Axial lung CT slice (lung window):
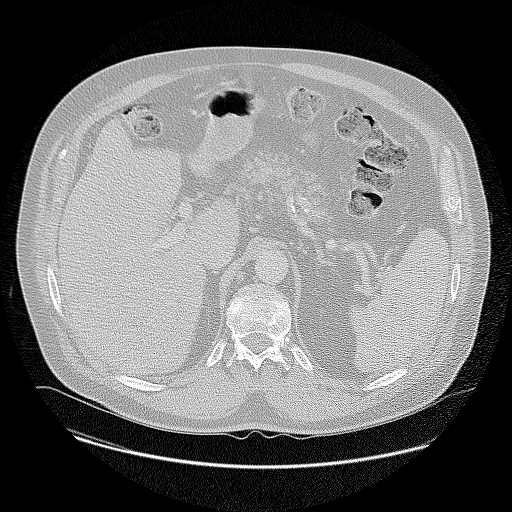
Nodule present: no